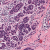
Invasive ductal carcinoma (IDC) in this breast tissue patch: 1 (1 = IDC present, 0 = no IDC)